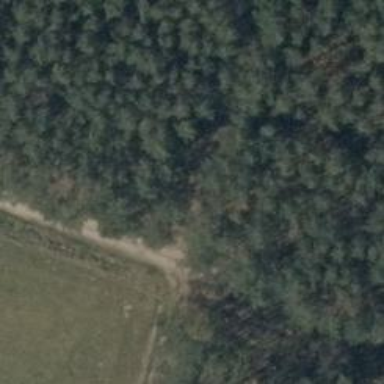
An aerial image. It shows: Dirt track road with grade 3 tracktype.